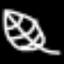
Label: leaf